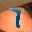
Label: 7